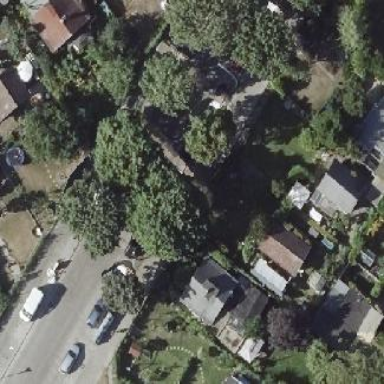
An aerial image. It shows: Plot within allotments.